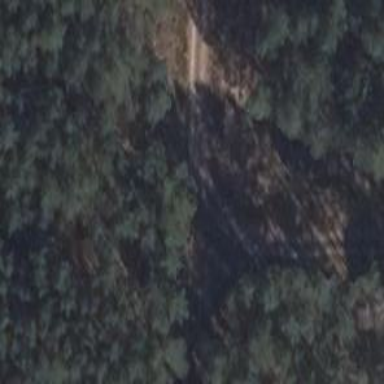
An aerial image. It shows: Track road with grade4 tracktype.